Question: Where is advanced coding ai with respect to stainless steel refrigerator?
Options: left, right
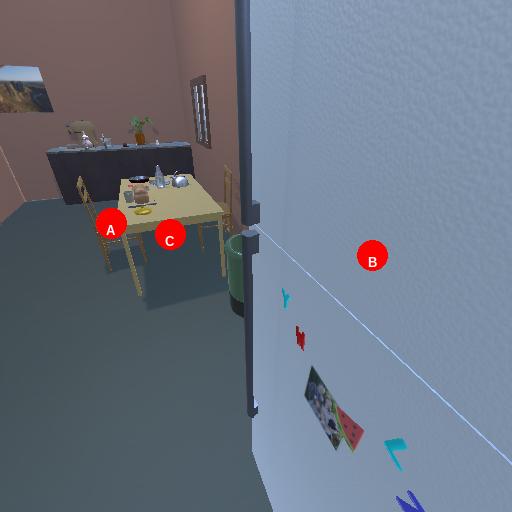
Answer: left